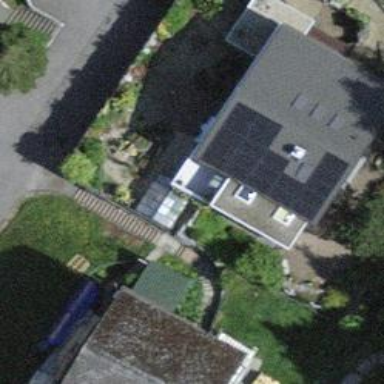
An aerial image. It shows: Solar photovoltaic panel generator.